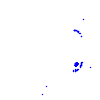
Particle: electron